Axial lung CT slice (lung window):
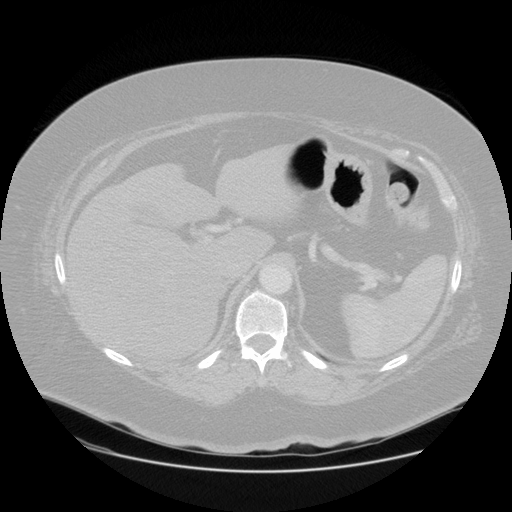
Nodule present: no